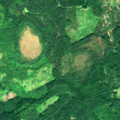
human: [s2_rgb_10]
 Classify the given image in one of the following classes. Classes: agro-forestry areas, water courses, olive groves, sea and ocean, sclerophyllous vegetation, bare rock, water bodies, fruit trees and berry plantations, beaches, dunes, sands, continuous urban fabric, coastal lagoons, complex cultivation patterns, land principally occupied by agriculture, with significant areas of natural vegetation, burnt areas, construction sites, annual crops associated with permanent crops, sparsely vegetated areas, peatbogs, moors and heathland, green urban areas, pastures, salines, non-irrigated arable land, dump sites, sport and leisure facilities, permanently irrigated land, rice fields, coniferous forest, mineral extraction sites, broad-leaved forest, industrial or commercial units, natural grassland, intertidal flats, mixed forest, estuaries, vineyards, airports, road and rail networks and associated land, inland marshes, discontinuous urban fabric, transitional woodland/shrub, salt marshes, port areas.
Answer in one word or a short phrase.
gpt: coniferous forest, mixed forest, transitional woodland/shrub